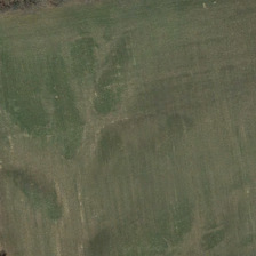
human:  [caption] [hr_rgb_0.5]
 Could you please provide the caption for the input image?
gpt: Green trees have green trees.

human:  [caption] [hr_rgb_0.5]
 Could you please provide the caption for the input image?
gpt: Two white spherical objects are in the middle of the pasture.

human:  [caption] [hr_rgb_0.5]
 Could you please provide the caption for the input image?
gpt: Some green trees are near a green meadow.

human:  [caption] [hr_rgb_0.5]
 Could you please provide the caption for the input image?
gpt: the meadow is green ,smooth and endless .

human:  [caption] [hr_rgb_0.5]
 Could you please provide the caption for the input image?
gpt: There are four white balls in the middle of the ranch.